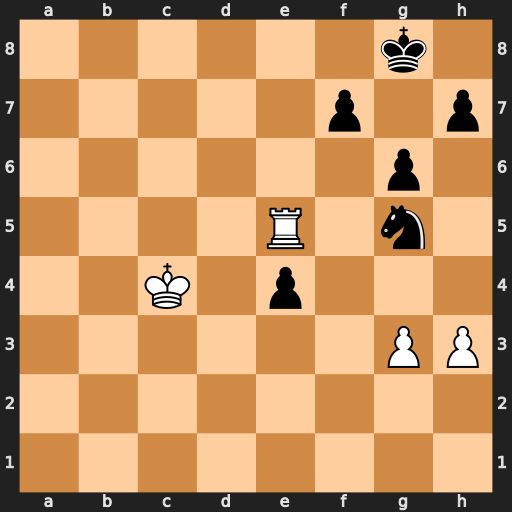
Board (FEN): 6k1/5p1p/6p1/4R1n1/2K1p3/6PP/8/8
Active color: w
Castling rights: -
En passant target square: -
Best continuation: Rxg5 f5 g4